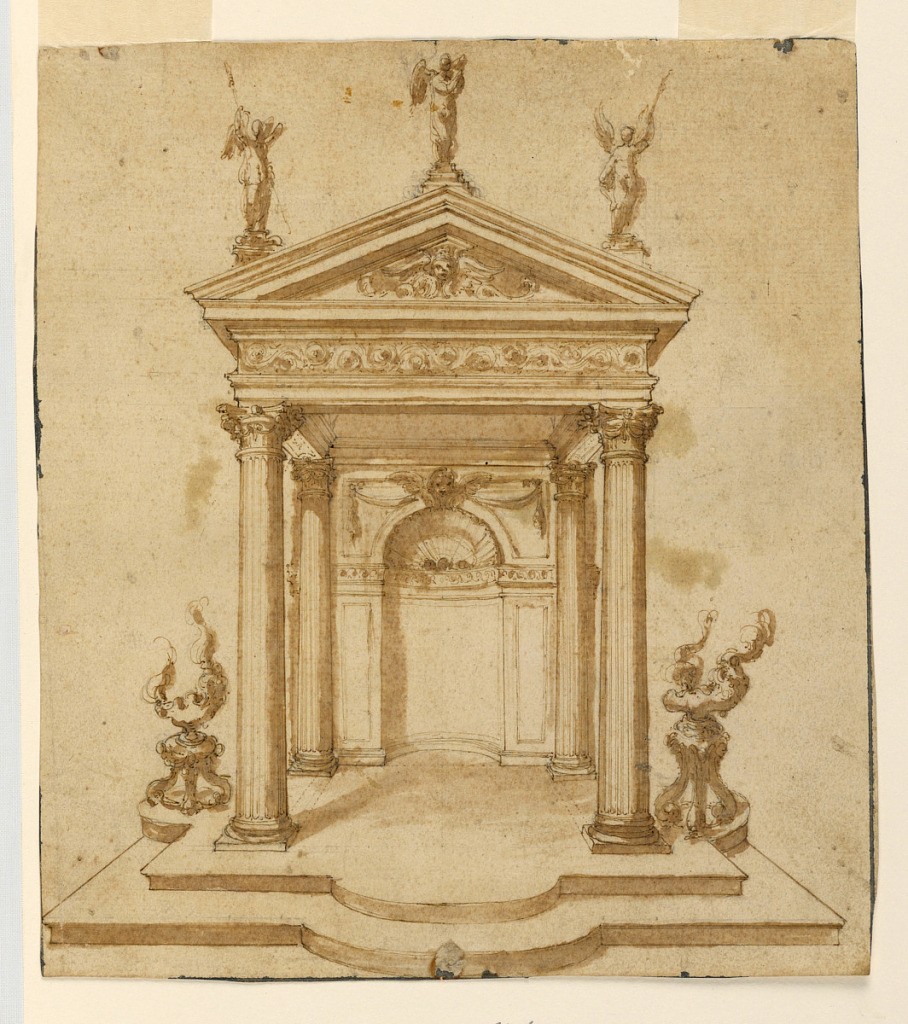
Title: Design for a Decorative Aedicula
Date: late 16th century
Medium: Pen and ink, brush and sepia wash, graphite on laid paper
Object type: Drawing
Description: Vertical rectangle. Design for a shrine standing upon a two-stepped base, with roof supported by four columns, those behind connected by a wall with a niche. At top of niche is a winged child's head in the center of drapery festoons. The frieze has a rinceaux ornament. Upon the triangular pediment stand three figural statues with wings. The central parts of the upper step are protruding as half-circles; flanking them are tripods containing flames, at right and at left with alternative design suggestions.